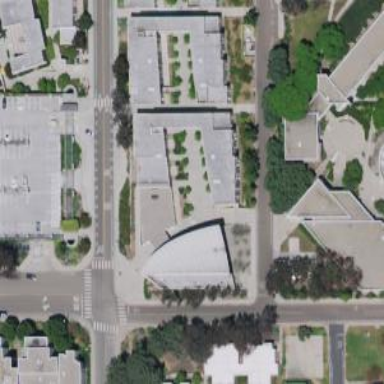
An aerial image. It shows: Beige dormitory building with light grey roof.